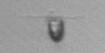
Label: Pyramimonas